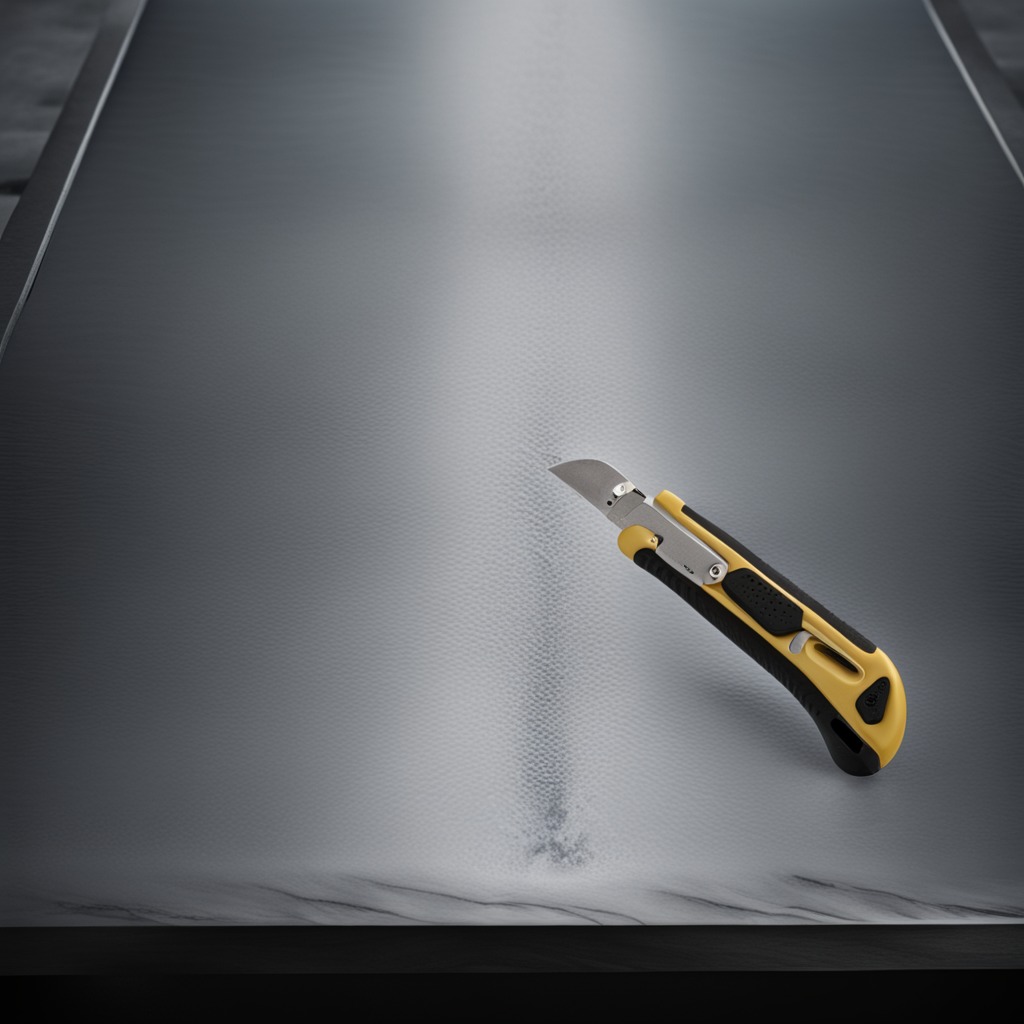
A utility knife is lying on the cold steel table in a mining workshop.